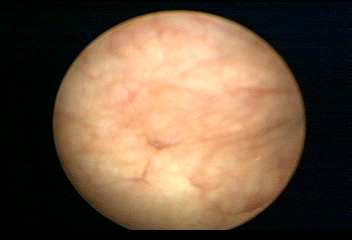
Modality: WLC
Class: Normal mucosa
Bladder cancer association: No